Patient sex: F
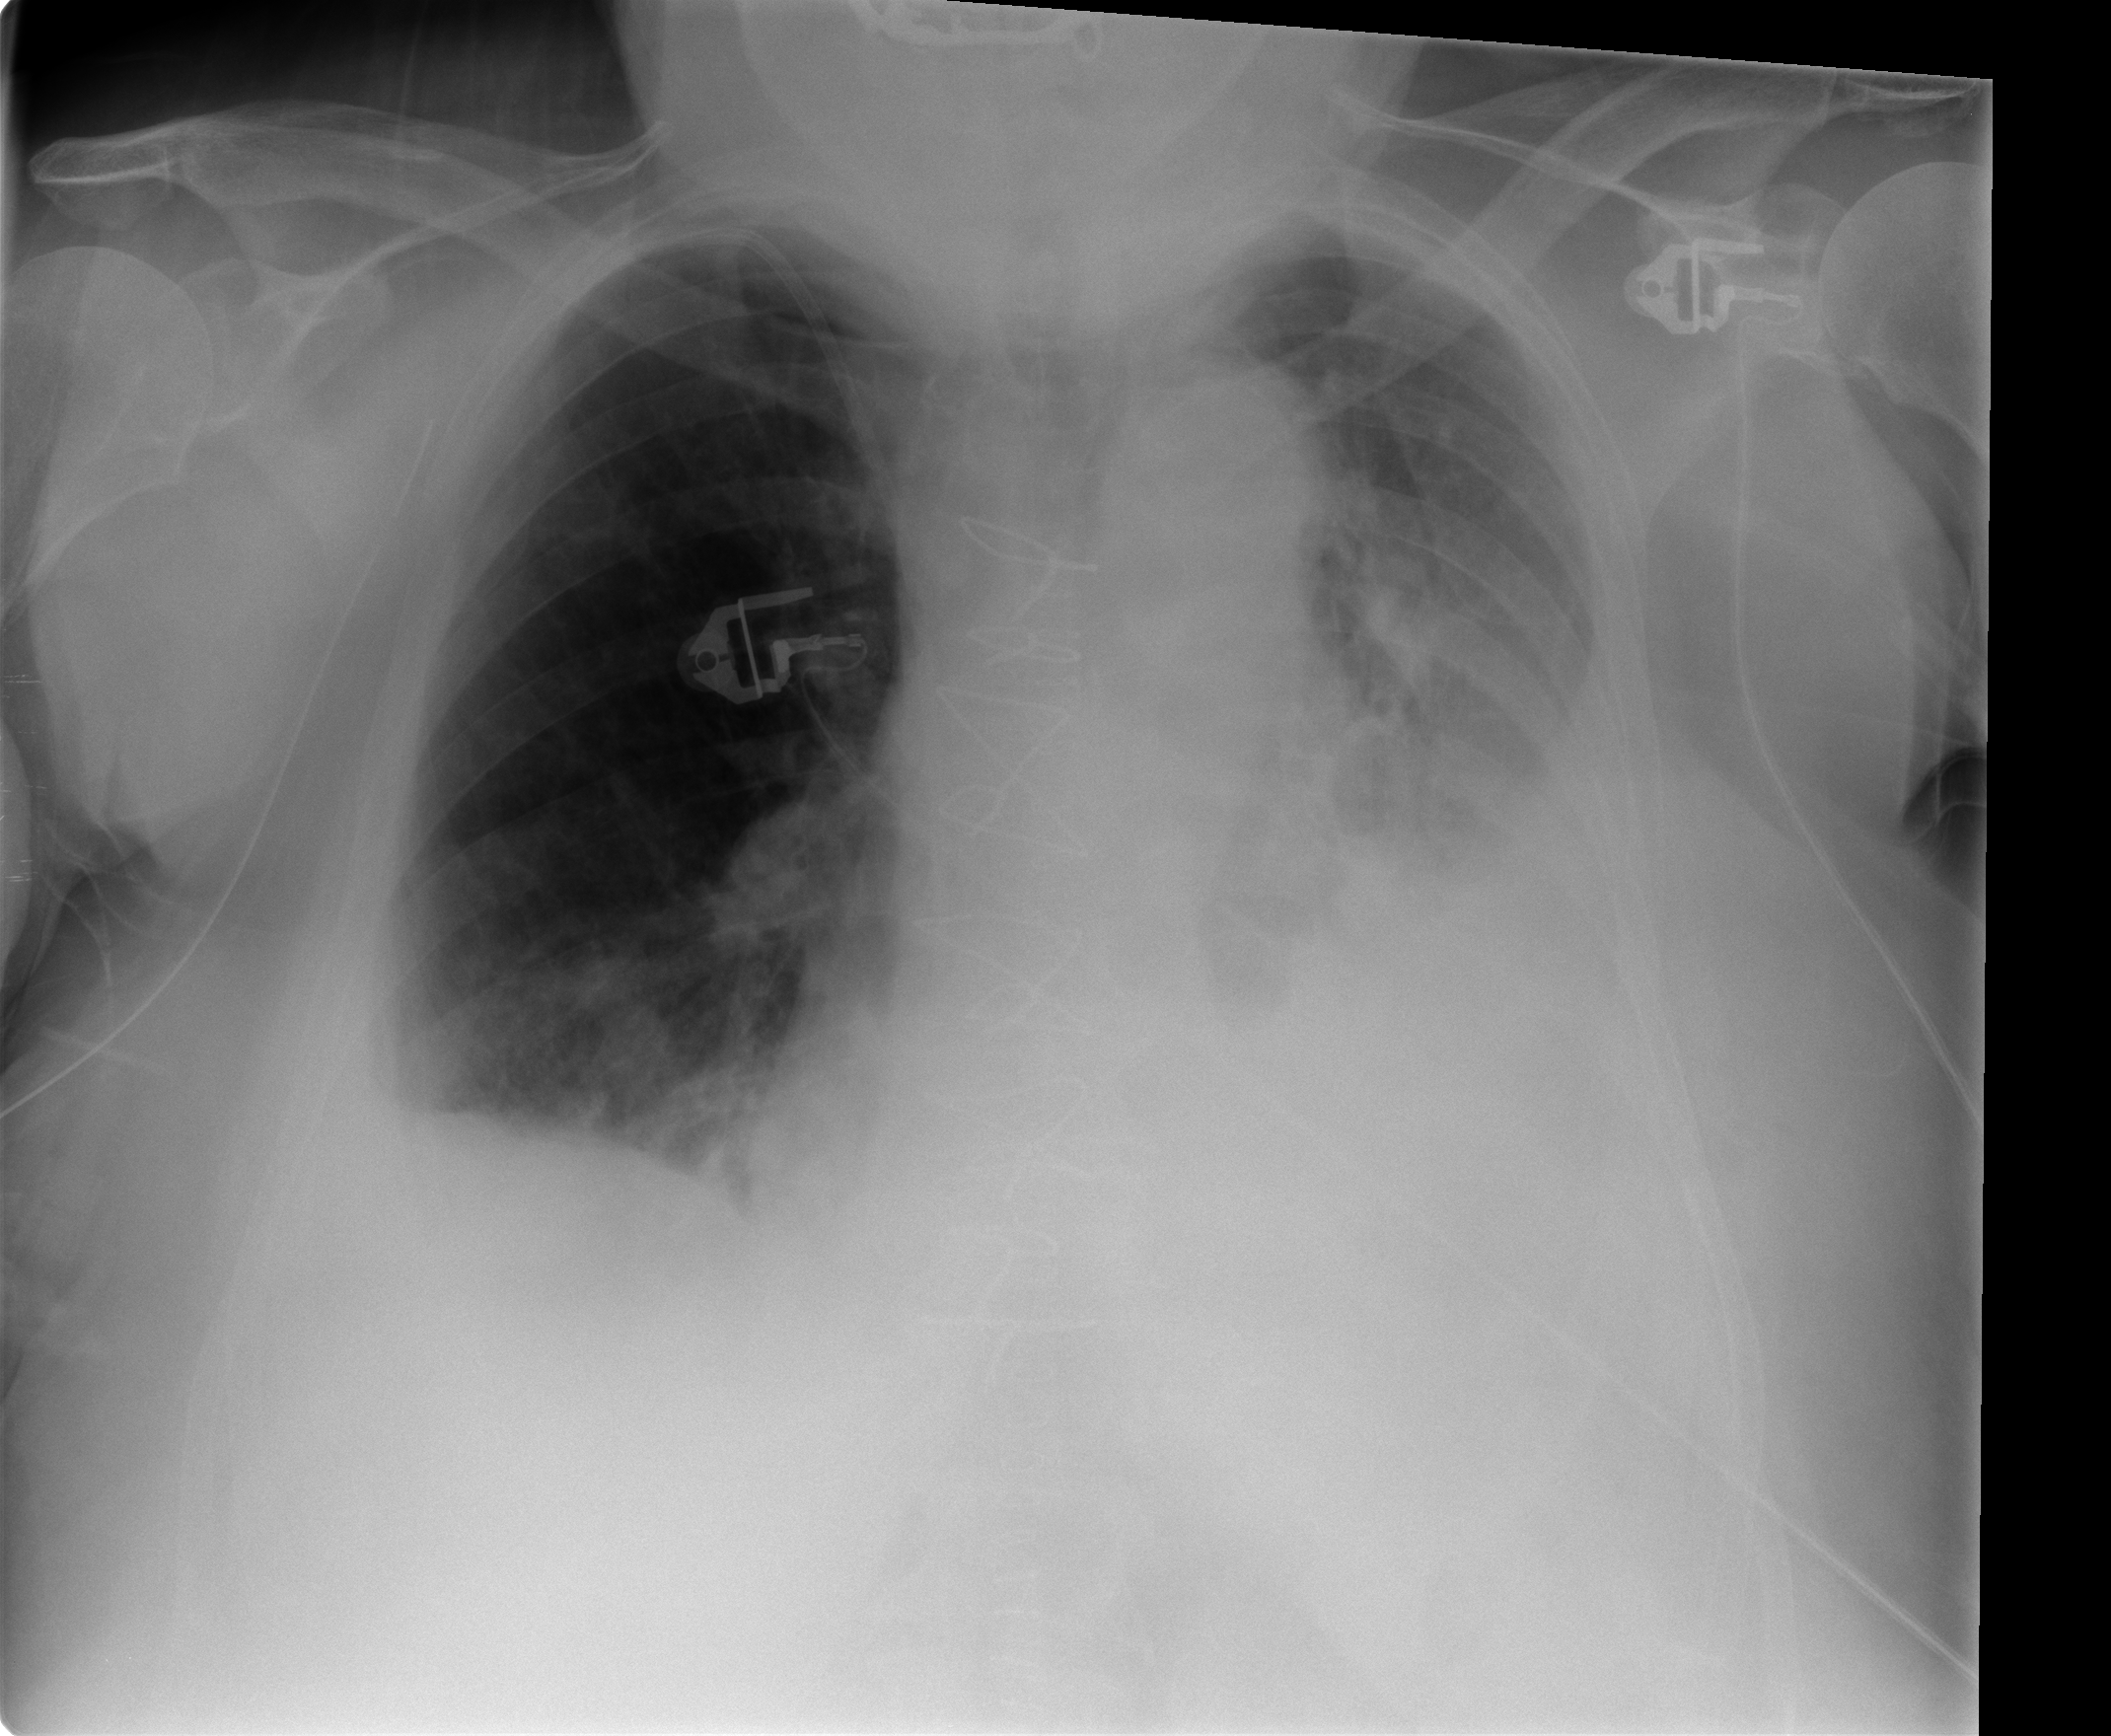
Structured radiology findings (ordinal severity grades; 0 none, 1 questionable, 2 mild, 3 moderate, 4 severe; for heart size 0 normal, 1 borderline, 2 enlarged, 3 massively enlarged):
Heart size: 2
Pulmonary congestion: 2
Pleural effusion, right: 2
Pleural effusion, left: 3
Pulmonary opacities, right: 2
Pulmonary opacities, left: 3
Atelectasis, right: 2
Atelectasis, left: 3